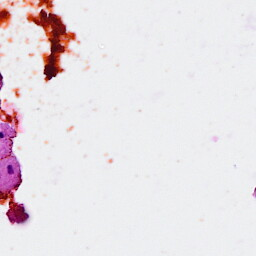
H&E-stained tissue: Breast